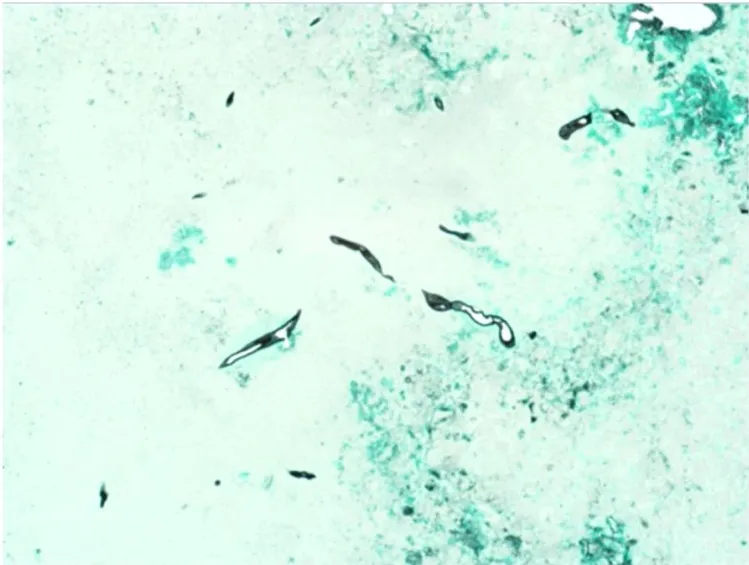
60x GMS special stain that shows the fungal elements within the allergic mucin (not in the tissue).
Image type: pathology (methenamine_silver)